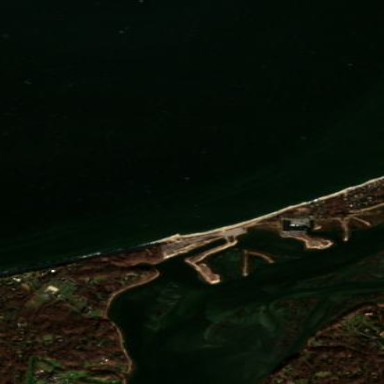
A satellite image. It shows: Beautiful beach with natural surroundings.